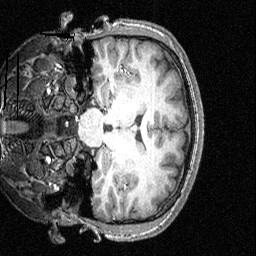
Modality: T1w
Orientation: coronal
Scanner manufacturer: siemens
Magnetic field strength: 3 T
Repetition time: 1.54 s
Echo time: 0.00304 s